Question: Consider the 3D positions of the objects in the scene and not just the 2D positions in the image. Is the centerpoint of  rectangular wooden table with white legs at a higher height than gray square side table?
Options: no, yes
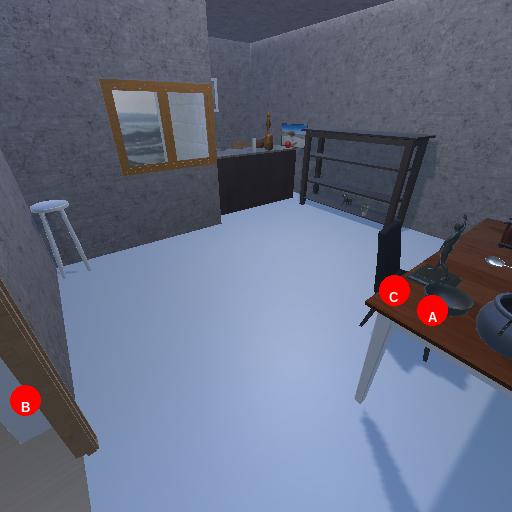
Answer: no